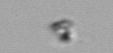
Label: detritus